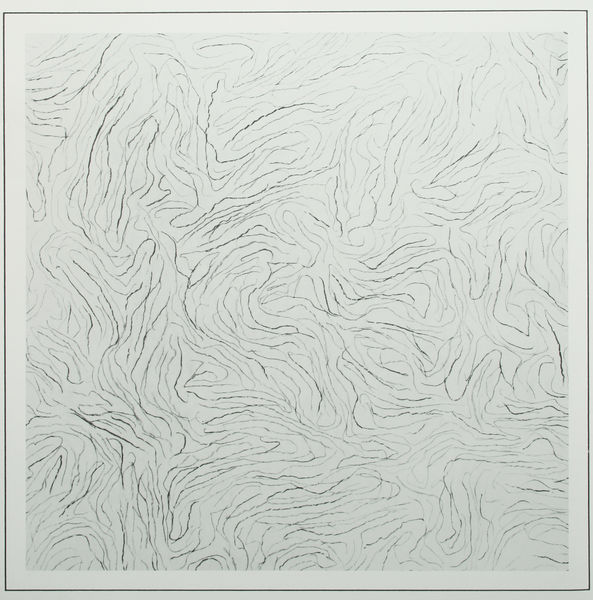
Titel: Lines long, not straight, not touching (Detail of Wall Drawing)
Künstler: Sol Lewitt
Standort: New York
Institution: John Weber Gallery
Schlagwörter: felsen, weiß, landschaft, ausschnitt, bewegung, grau, holz, schwarz, skizze, zeichnung, muster, ornament, rahmen, blatt, zart, rund, wellen, papier, modell, moderne, abstrakt, fels, fläche, modern, formen, grafik, graphik, linien, rand, figuren, duktus, einfach, dichter, fein, dünn, striche, abstraktion, oben, kurven, tusche, rechteck, linie, kohle, form, schlicht, druck, radierung, lithografie, gebogen, bleistift, entwurf, stift, organisch, rinde, struktur, zeichnun, dekorativ, verlauf, lewitt, quadrat, viereck, quadratisch, opart, zentriert, müll, wellenlinien, ineinander, all over, seltsam, sol lewitt, hann trier, ausgewogenheit, anamorphose, dünner, holzstruktur, krickelkrackel, verdrängung, verpflchtungen, wasserbewegung